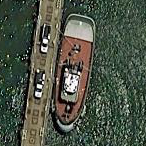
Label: Towing_vessel